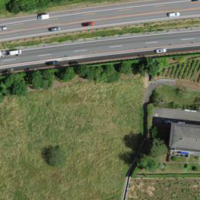
EUNIS habitat code: 57
Species observed at this site:
Caltha palustris